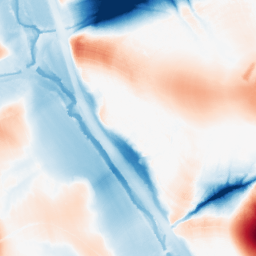
Category: morphological
Decomposition family: morphological
Decomposition parameters: operation: average
size: 50
Upsampling method: regularized
Upsampling parameters: scale: 4
lambda_reg: 0.01
Upsampling scale: 4